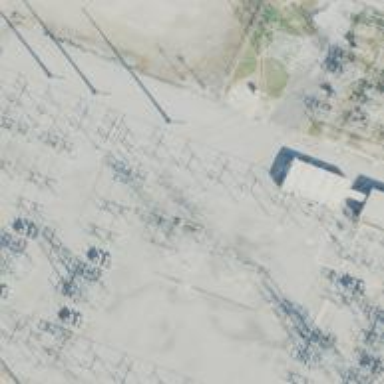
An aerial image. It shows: Switch for power supply.